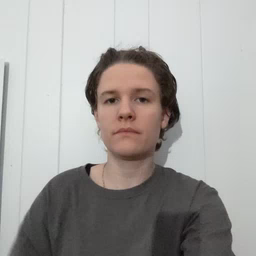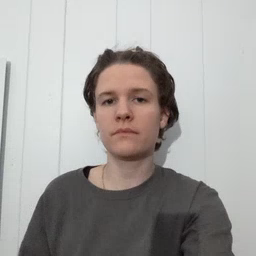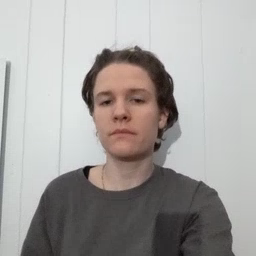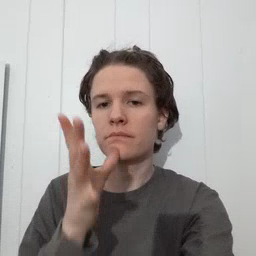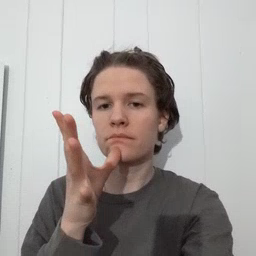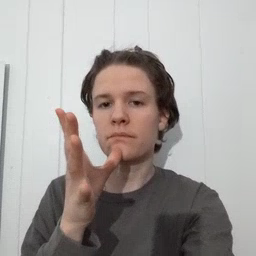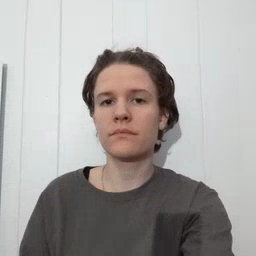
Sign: mom